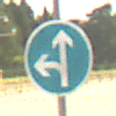
Verkehrszeichen: VorgeschriebeneFahrtrichtungGeradeausOderLinks
Umgebung: Outdoor, Suburban
Tageszeit: MorningAfternoon
Wetter: Clear
Licht: Natural
Jahreszeit: NotSpecified
Kontrast: HighContrast